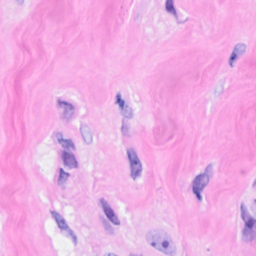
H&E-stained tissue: Breast